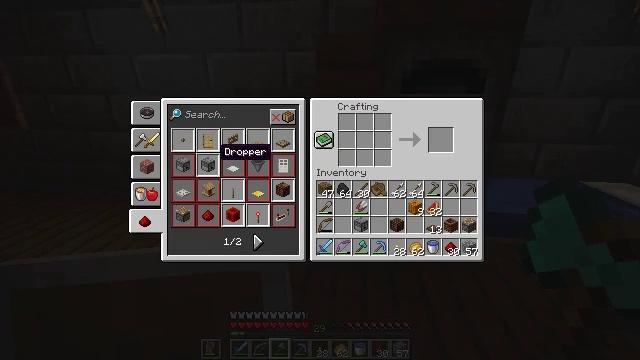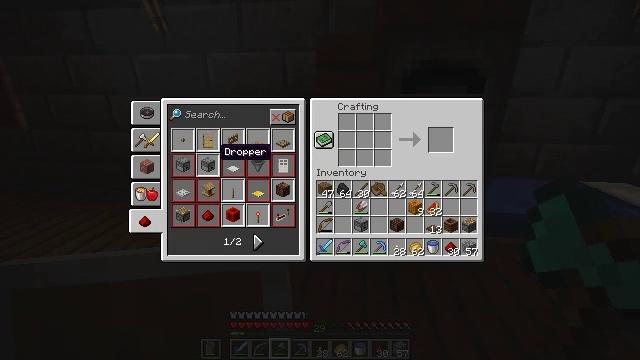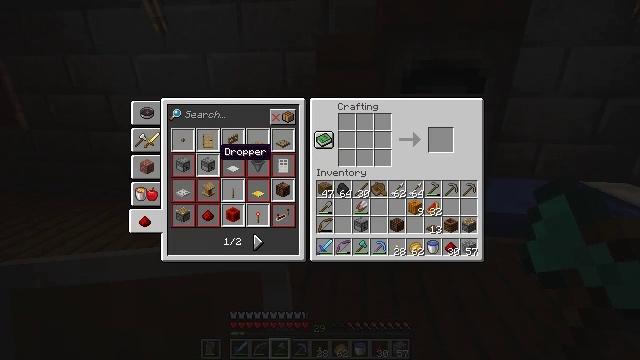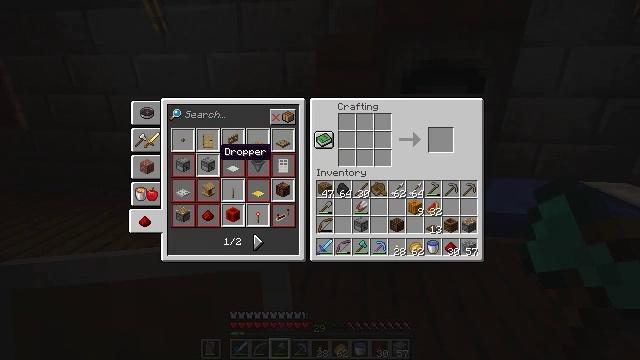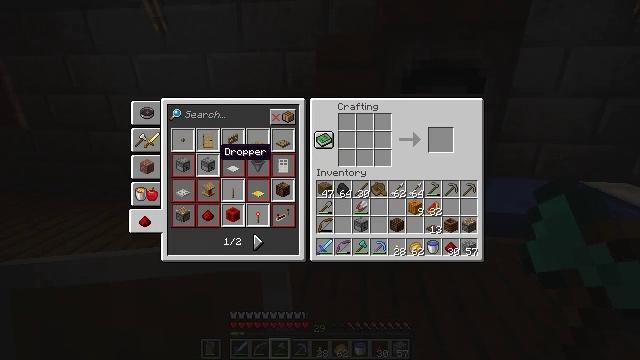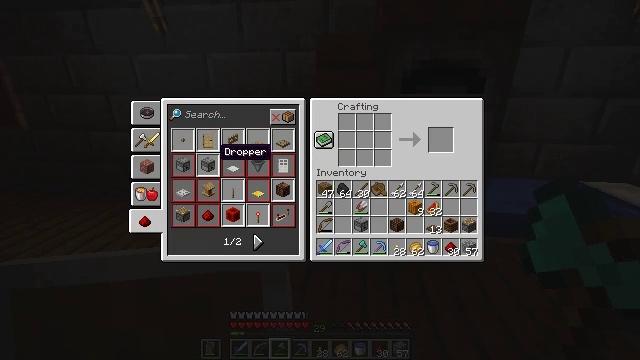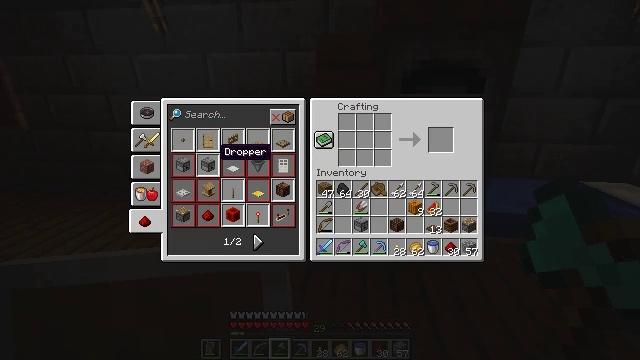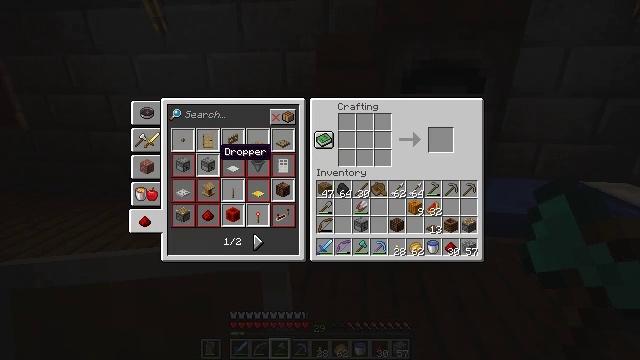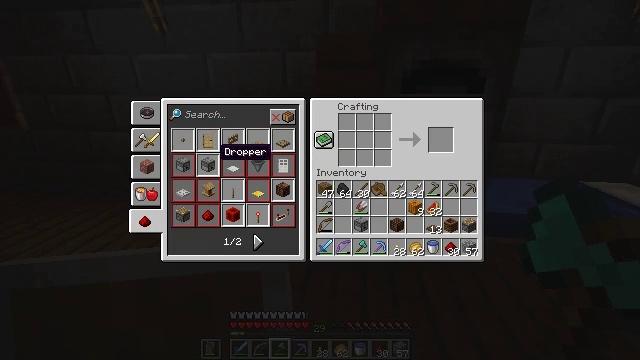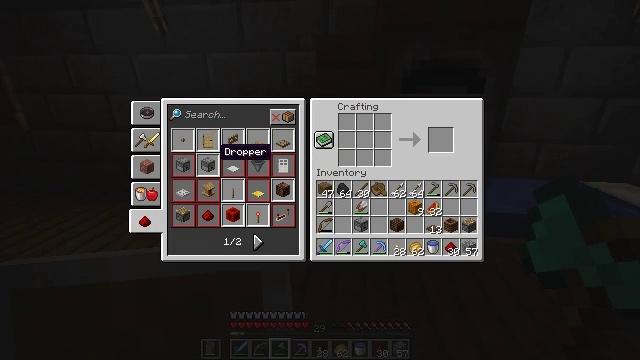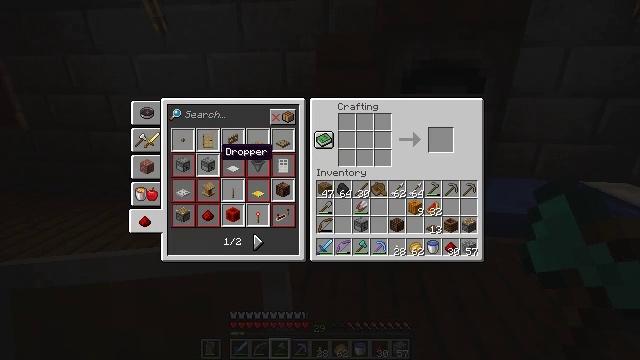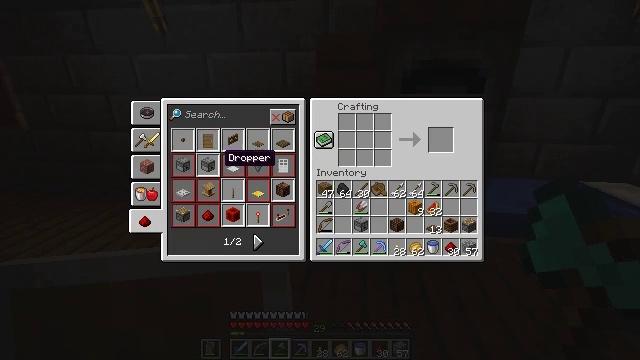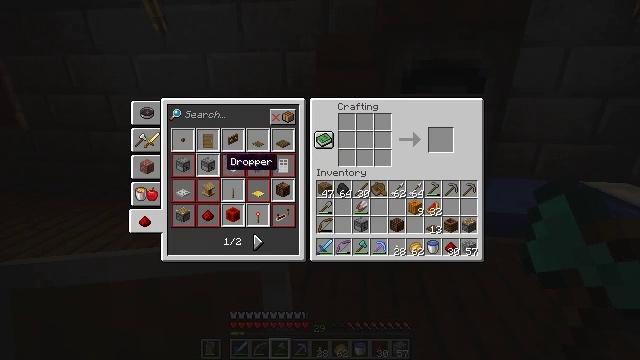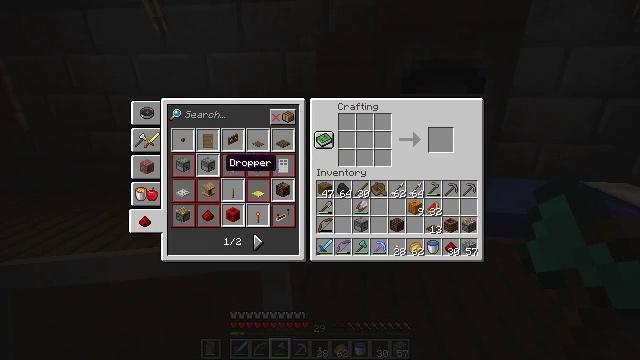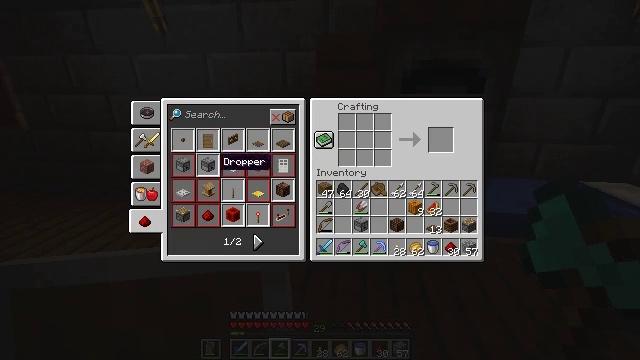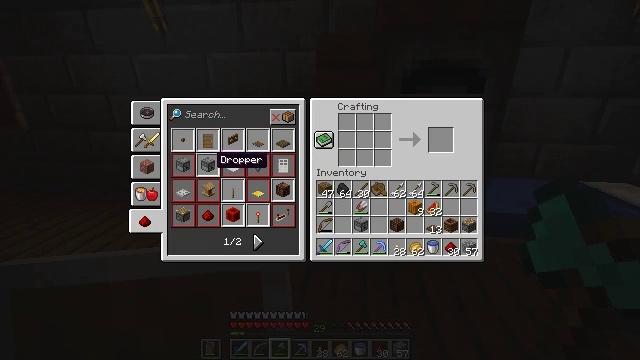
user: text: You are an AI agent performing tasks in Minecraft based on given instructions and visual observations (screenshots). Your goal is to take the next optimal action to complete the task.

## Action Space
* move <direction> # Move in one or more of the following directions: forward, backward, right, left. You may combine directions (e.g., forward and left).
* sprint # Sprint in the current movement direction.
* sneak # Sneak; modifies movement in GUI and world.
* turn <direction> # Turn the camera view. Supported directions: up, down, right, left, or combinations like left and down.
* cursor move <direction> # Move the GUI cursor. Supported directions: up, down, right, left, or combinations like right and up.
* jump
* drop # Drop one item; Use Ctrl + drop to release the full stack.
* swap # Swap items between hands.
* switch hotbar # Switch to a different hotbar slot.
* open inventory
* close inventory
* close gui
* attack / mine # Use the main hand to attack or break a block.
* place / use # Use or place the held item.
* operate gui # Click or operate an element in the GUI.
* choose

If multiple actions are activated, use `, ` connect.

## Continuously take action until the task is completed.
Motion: motion action
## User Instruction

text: Make a dropper using cobblestones and redstone in the crafting table.
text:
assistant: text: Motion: no_op
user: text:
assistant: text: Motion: no_op
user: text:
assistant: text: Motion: no_op
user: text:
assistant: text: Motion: no_op
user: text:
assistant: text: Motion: no_op
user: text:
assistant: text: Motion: no_op
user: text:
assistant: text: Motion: no_op
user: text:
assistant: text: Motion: no_op
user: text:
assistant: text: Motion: no_op
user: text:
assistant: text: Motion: no_op
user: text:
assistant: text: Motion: no_op
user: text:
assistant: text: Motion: no_op
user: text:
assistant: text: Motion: no_op
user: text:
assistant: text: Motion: no_op
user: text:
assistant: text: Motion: no_op
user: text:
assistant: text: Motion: operate gui
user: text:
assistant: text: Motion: operate gui
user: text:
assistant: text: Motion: operate gui
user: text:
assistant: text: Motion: no_op
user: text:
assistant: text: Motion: cursor move right
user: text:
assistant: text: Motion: cursor move right and up
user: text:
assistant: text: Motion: cursor move right
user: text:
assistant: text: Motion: no_op
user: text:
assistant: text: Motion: no_op
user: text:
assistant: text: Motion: cursor move right
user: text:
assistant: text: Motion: cursor move right and down
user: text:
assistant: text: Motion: cursor move right and up
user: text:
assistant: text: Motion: cursor move right
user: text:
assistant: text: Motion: no_op
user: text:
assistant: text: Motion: cursor move right